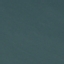
Land use / land cover: SeaLake